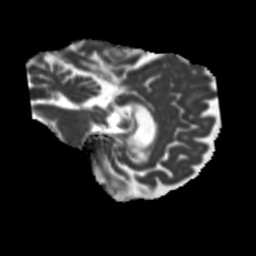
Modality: MD
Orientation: sagittal
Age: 62
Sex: female
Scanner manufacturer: siemens
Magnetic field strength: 3 T
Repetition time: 5.25 s
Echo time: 0.08 s